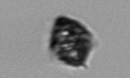
Label: Kryptoperidinium_triquetrum